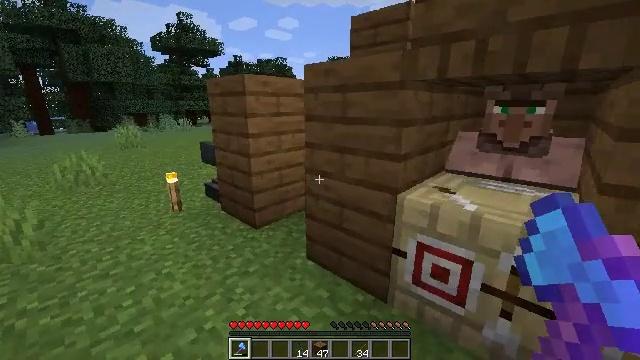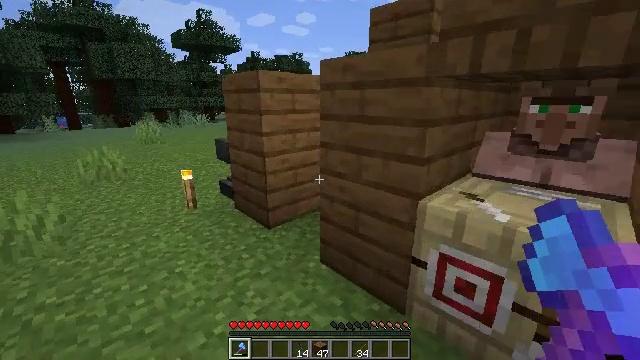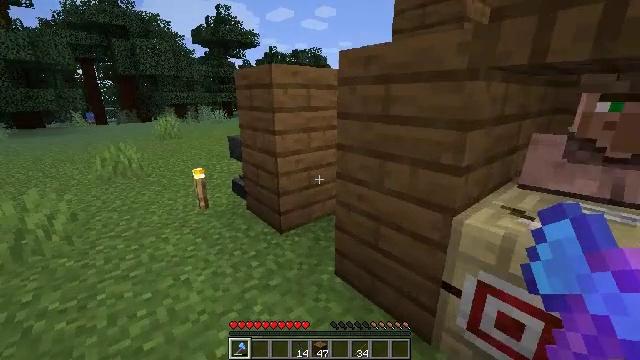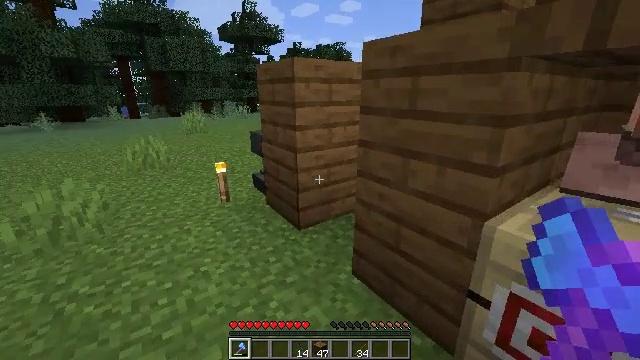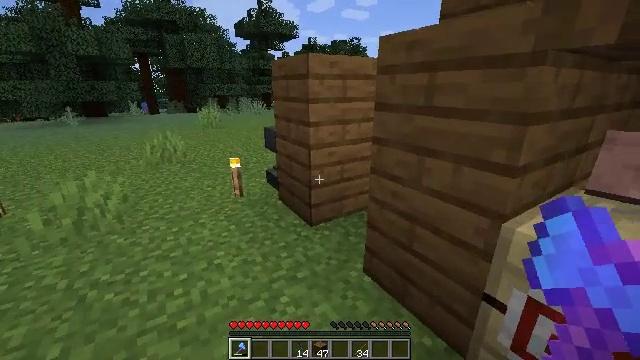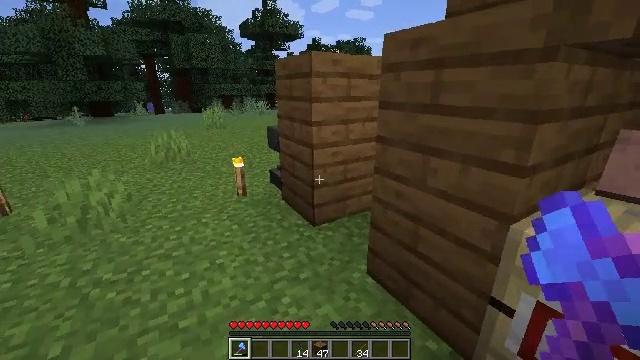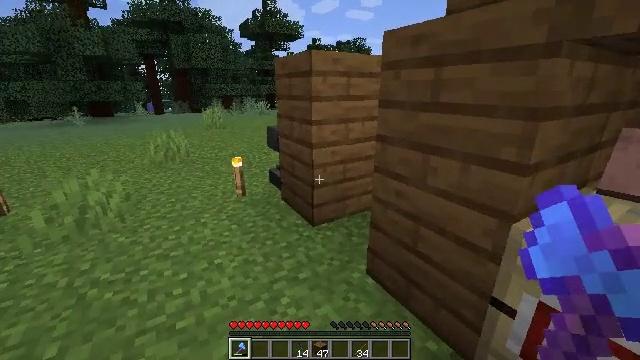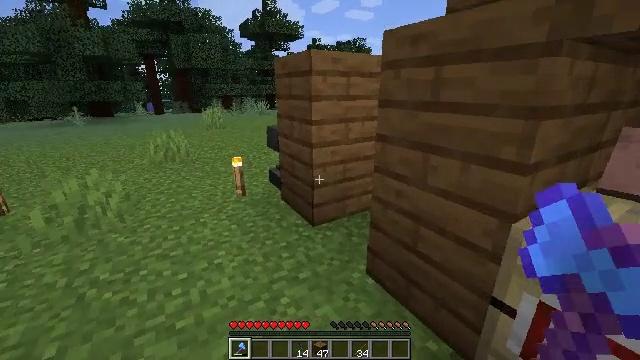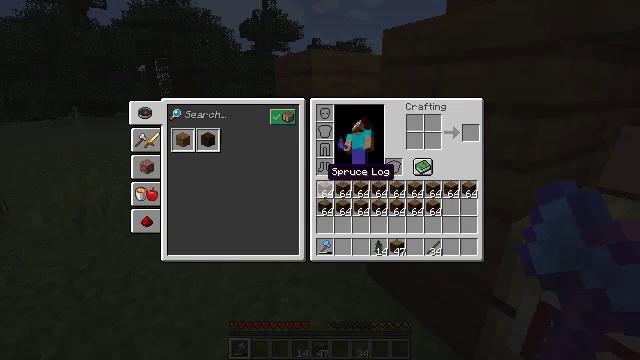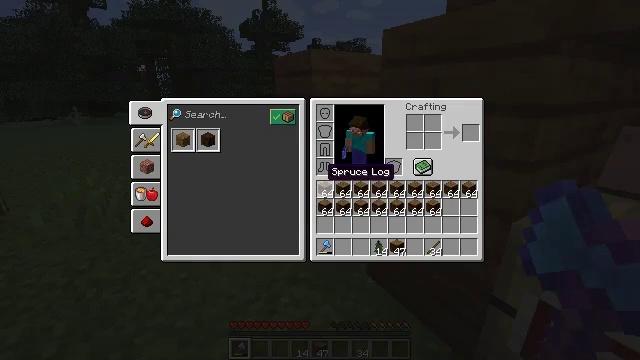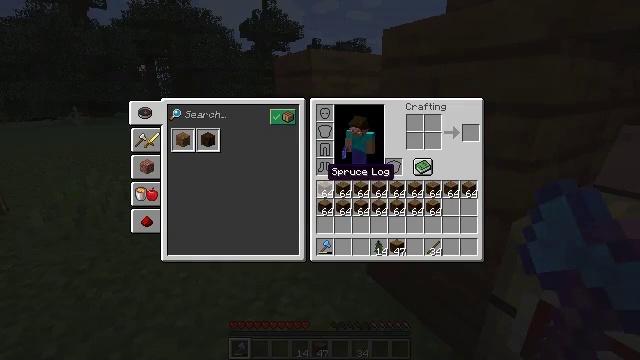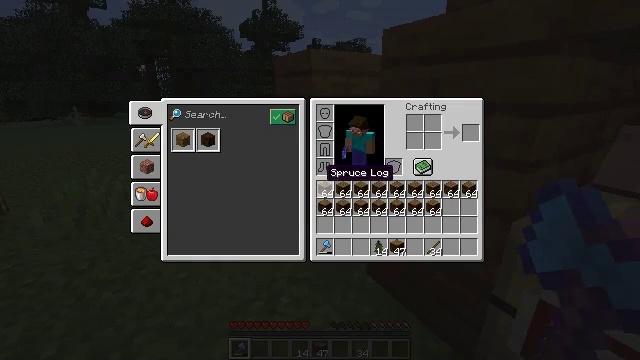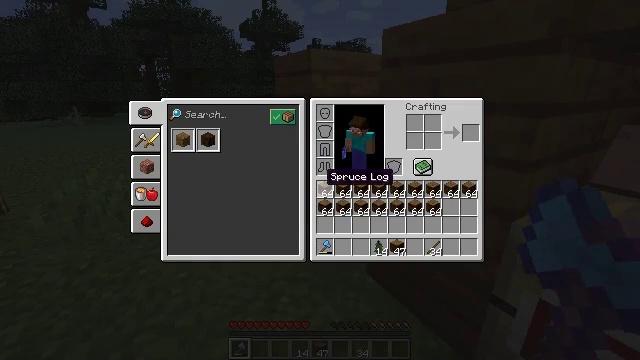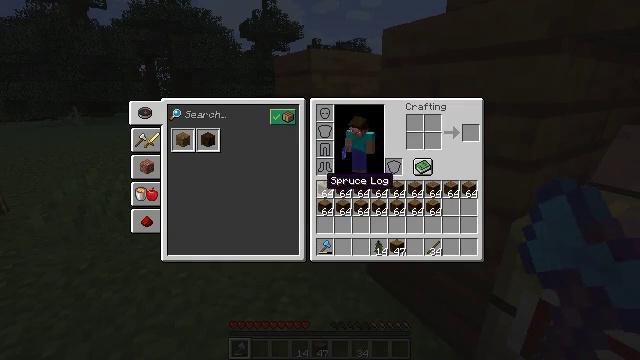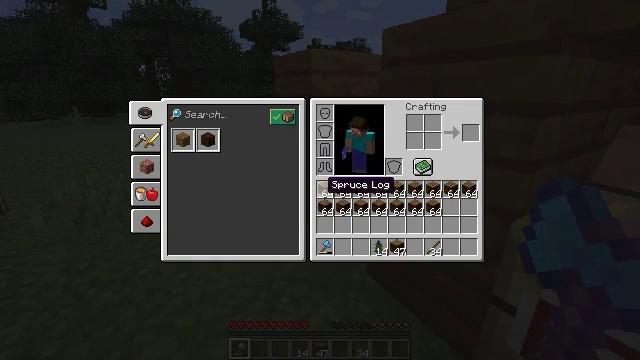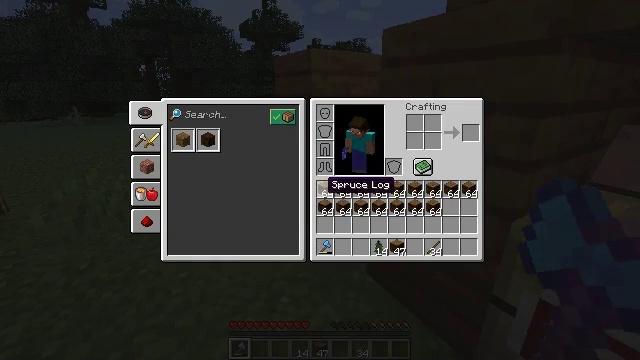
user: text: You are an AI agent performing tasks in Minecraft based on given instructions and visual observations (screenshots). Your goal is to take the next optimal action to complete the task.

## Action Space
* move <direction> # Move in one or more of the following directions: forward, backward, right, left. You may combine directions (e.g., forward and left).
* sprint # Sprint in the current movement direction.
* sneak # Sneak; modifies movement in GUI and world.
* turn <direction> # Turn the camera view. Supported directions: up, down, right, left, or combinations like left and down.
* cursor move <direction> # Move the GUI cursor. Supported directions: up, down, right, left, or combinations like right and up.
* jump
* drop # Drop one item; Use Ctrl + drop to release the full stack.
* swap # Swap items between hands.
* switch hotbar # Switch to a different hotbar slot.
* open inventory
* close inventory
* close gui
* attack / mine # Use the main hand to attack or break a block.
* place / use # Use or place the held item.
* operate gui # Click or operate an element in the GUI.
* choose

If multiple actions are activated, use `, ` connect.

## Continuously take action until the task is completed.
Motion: motion action
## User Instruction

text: Drop a spruce log.
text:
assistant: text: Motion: move forward, turn left
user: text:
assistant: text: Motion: turn left
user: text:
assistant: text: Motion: turn left
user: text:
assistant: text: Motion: turn left
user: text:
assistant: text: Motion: no_op
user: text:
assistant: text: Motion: no_op
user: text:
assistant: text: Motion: no_op
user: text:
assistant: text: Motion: open inventory
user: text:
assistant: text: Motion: open inventory
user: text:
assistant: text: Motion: open inventory
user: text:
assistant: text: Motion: no_op
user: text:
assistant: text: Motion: no_op
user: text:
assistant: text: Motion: no_op
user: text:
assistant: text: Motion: sprint
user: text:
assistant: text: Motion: sprint
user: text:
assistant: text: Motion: sprint
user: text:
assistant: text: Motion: sprint
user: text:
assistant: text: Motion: sprint
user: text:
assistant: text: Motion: sprint
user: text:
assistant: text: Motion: sprint
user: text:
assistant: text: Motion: sprint, drop
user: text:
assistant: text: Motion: sprint, drop
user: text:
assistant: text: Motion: sprint
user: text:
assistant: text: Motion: sprint
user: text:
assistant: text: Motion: sprint, drop
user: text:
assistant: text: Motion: sprint, cursor move right, drop
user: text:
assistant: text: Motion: sprint
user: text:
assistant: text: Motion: sprint, cursor move right, drop
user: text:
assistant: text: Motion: sprint, drop
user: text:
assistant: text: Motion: sprint